Question: I have a table :
'''
<table dir="rtl" style="width: 100%;" >
<tr>
<td style="width:250px;height:60px">
<input id="Meal0" type="button" style="height:60px;width:250px" />
</td>
<td style="width:250px;height:60px">
<input id="Meal1" type="button" style="height:60px;width:250px" />
</td>
<td style="width:250px;height:60px">
<input id="Meal2" type="button" style="height:60px;width:250px" />
</td>
</tr>
<tr>
<td style="width:250px;height:60px">
<input id="Meal3" type="button" style="height:60px;width:250px" />
</td>
<td style="width:250px;height:60px">
<input id="Meal4" type="button" style="height:60px;width:250px" />
</td>
<td style="width:250px;height:60px">
<input id="Meal5" type="button" style="height:60px;width:250px" />
</td>
</tr>
</table>
'''
Now,I want to fix the buttons in each cells of a table.but it's not happen !
I Set the size of each '<td> : style="width:250px;height:60px"' and for each button 'button :style="width:250px;height:60px"' like each other,but there is margin in each cells,why?

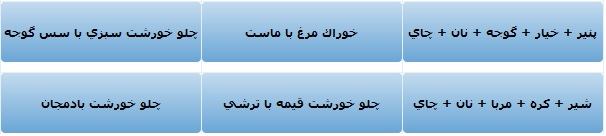
Answer: > I Set the size of each '<td>' [...] and for each button [...] like
each other, but there is margin in each cells, why?
There's no margin, in fact table cells share the entire space of the table (which has a 'width' of '100%'), so that the computed width would be greater than '250px' in large screens ('> 750px' wide).
If you want the buttons to fill the entire cells, try using so:
<URL>
'''
table { table-layout: fixed; width: 100%; }
table td { width: 33.33%; height: 60px; }
table td input[type="button"] { width: 100%; height: 100%; }
'''